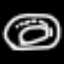
Label: donut